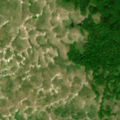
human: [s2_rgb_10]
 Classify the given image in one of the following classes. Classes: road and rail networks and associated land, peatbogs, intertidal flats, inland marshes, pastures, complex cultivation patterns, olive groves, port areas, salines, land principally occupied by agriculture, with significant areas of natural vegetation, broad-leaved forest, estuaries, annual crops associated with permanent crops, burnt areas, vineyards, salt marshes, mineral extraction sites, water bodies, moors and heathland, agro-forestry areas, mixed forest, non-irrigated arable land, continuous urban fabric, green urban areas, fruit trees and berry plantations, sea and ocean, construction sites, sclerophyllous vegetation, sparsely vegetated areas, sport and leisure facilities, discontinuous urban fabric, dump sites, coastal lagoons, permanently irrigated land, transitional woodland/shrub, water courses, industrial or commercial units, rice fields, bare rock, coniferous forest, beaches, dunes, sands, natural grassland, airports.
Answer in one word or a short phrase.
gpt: broad-leaved forest, natural grassland, transitional woodland/shrub